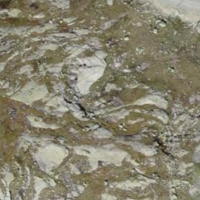
EUNIS habitat code: 31
Species observed at this site:
Corvus corax